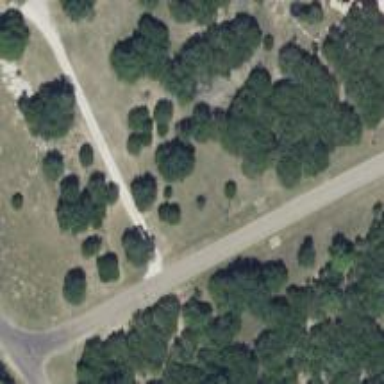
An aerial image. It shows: Driveway leading to service road.